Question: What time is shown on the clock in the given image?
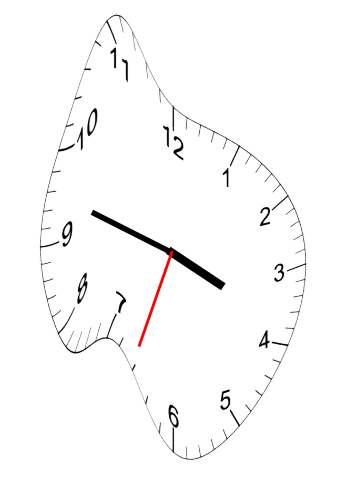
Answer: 03:47:33